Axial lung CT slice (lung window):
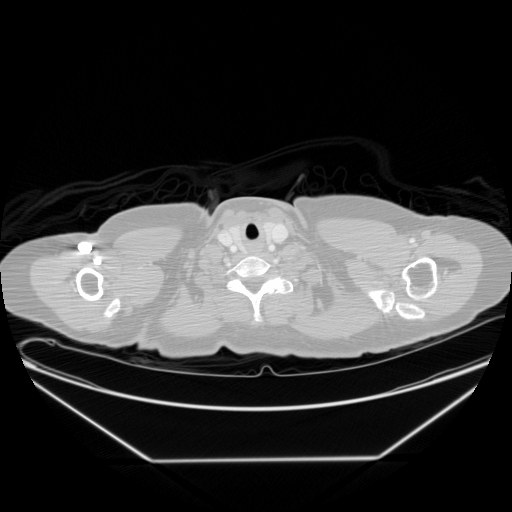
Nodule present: no